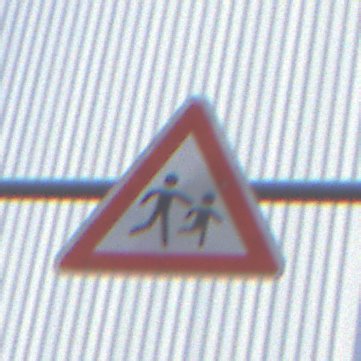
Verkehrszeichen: KinderLinks
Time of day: MorningAfternoon
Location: Outdoor (Urban)
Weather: PartlyCloudy
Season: NotSpecified
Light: Natural